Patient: sex F, age 80
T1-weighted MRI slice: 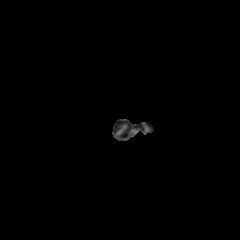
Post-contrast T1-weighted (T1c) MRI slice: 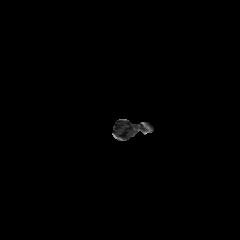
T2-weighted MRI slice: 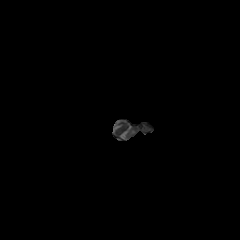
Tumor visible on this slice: yes
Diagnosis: Glioblastoma, IDH-wildtype
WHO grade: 4